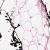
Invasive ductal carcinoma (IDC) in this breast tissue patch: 0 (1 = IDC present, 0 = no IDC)